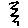
Label: zigzag